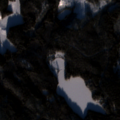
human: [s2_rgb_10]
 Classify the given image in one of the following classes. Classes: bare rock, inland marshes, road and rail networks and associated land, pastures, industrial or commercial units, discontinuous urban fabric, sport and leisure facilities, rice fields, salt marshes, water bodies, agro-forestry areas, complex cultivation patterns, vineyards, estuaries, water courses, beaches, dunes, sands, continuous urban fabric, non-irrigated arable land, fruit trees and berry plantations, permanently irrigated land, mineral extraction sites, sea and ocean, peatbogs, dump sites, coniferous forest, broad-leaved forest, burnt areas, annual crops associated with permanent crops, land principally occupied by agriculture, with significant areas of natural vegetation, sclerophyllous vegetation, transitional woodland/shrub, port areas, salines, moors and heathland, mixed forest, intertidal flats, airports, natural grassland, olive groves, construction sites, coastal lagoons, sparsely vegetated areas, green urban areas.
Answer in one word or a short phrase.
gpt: coniferous forest, mixed forest